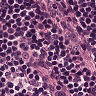
Metastatic tissue present: no